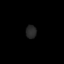
Tissue: skin
Cell type: Others
Senescence score: 0.8027
Nuclear area (px): 135
Mean DAPI intensity: 39.489